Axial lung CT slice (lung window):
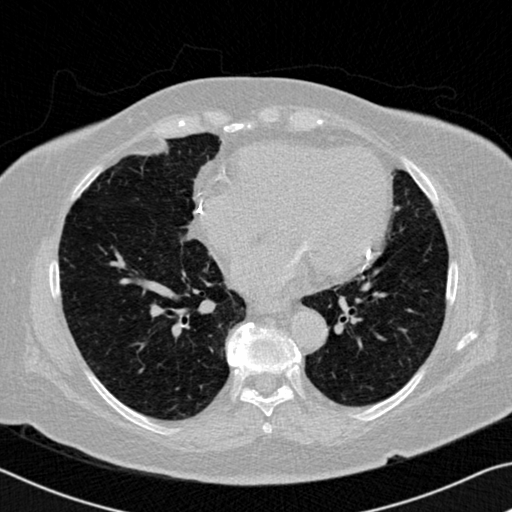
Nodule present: no